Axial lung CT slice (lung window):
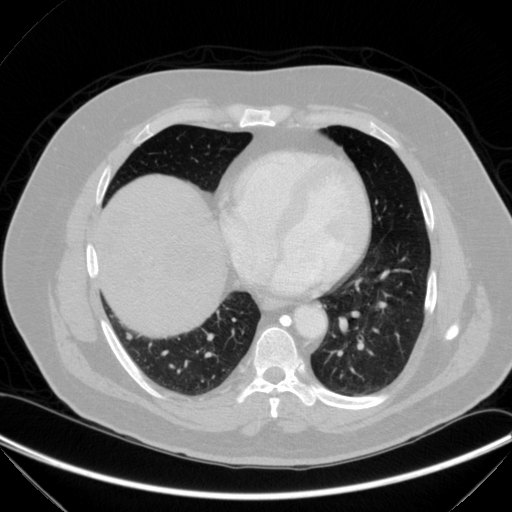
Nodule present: yes
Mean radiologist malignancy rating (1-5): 2.75